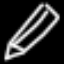
Label: pencil